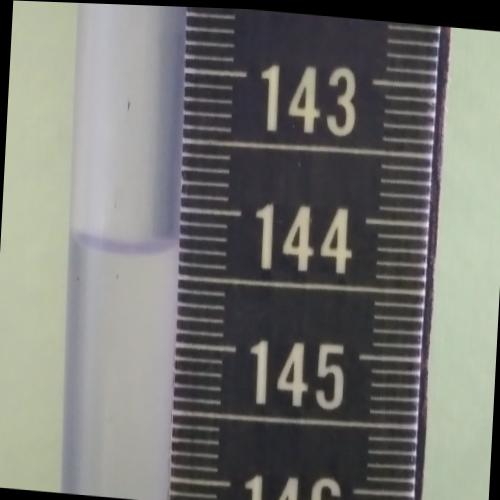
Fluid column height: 144.3 cm